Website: home-depot
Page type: delivery-shipping
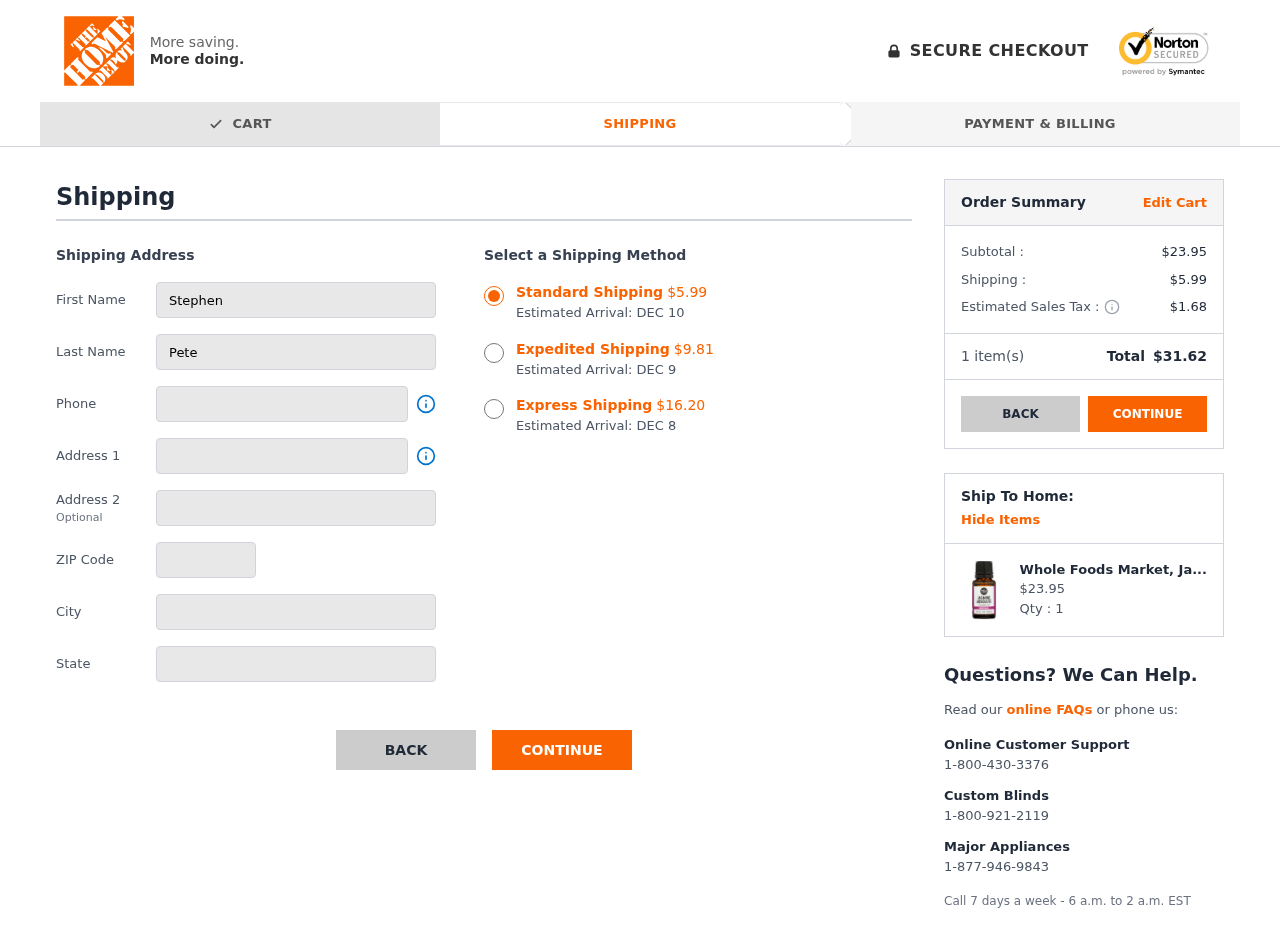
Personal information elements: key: PII_CITY
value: Heatherbury
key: PII_FIRSTNAME
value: Stephen
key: PII_LASTNAME
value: Peterson
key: PII_PHONE
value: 9613391178
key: PII_POSTCODE
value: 01678
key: PII_STATE
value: New Jersey
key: PII_STREET
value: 03753 Martinez Trafficway
Product elements: key: PRODUCT1_NAME
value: Whole Foods Market, Jasmine Absolute in Jojoba Oil, 0.5 fl oz
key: PRODUCT1_PRICE
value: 23.95
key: PRODUCT1_QUANTITY
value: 1
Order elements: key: ORDER_SHIPPING_COST_STANDARD
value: $5.99
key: ORDER_DELIVERY_DATE
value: DEC 10
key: ORDER_SHIPPING_COST_EXPEDITED
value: $9.81
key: ORDER_DELIVERY_DATE_EXPEDITED
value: DEC 9
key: ORDER_SHIPPING_COST_EXPRESS
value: $16.20
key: ORDER_DELIVERY_DATE_EXPRESS
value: DEC 8
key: ORDER_SUBTOTAL
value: $23.95
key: ORDER_SHIPPING_COST
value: $5.99
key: ORDER_TAX
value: $1.68
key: ORDER_NUM_ITEMS
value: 1
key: ORDER_TOTAL
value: $31.62